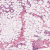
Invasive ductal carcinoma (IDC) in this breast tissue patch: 1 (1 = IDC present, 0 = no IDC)